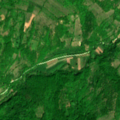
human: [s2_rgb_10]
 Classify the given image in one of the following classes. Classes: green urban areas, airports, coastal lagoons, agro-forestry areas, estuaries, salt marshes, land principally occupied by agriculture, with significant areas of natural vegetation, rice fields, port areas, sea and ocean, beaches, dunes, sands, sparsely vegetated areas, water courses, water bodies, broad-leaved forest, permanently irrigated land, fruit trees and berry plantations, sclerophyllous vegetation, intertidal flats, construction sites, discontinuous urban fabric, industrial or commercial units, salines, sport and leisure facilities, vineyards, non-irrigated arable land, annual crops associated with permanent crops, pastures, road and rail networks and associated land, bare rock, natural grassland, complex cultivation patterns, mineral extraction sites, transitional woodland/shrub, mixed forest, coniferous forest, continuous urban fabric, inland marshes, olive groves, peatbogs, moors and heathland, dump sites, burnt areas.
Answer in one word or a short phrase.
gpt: complex cultivation patterns, land principally occupied by agriculture, with significant areas of natural vegetation, broad-leaved forest, transitional woodland/shrub